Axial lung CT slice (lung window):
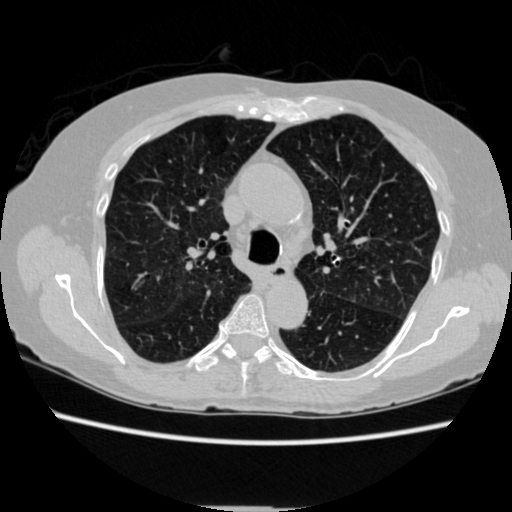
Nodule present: no